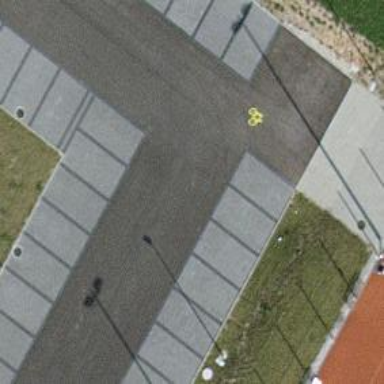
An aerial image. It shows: Asphalt parking aisle road.